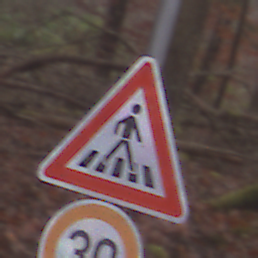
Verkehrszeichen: FussgaengerueberwegLinks
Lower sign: Geschwindigkeit30
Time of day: Midday
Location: Outdoor (Nature)
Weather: Overcast
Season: Autumn
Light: Natural